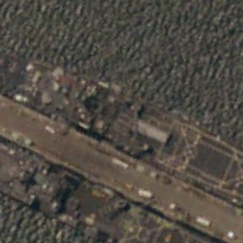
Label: assault